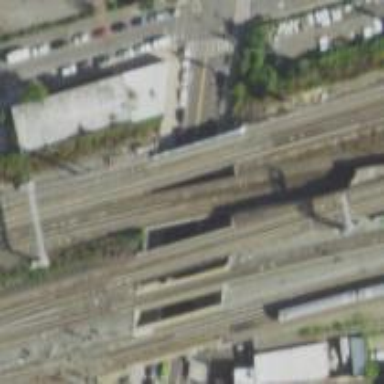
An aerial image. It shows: Railway bridge with electrified rails.